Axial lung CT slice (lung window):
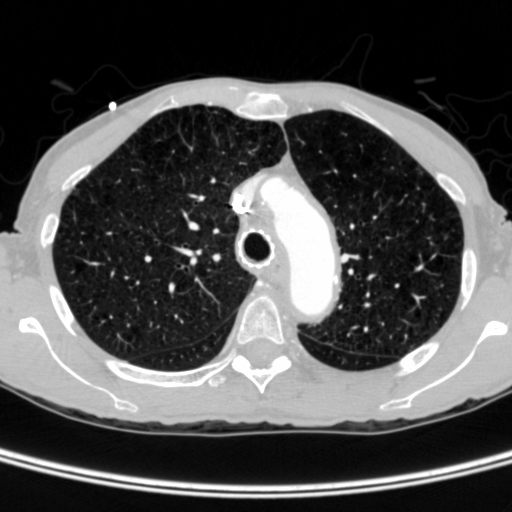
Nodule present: no